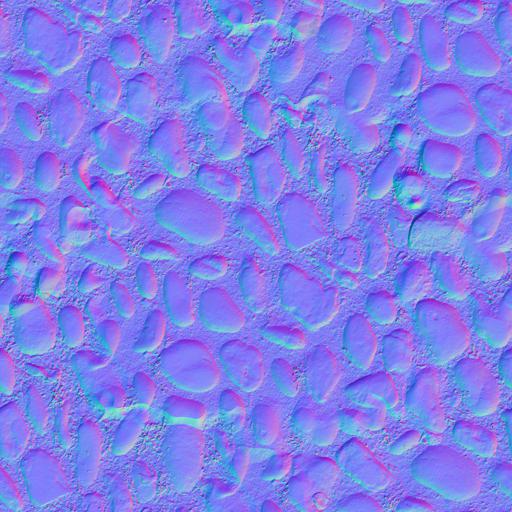
modern rocks stones wall